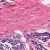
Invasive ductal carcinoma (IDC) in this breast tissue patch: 0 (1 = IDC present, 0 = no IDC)